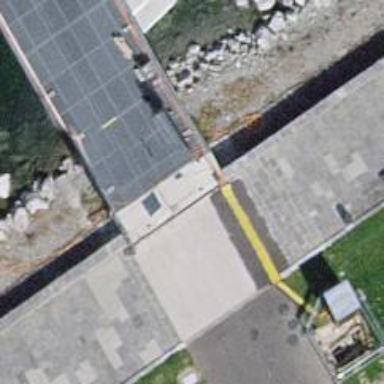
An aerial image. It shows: Footway bridge with metal surface.